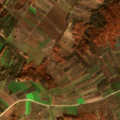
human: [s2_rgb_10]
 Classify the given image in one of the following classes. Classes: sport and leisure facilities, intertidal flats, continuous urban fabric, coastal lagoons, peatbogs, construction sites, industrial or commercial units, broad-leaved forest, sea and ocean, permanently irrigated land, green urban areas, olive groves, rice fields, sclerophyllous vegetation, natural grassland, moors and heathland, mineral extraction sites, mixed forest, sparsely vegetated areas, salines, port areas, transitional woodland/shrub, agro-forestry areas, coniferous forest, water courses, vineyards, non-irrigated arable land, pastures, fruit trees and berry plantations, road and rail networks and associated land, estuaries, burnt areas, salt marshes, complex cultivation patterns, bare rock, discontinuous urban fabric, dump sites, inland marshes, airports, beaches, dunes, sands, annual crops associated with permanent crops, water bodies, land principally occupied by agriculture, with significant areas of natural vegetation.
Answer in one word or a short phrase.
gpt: non-irrigated arable land, vineyards, land principally occupied by agriculture, with significant areas of natural vegetation, broad-leaved forest, transitional woodland/shrub